Interaction volume radius: 10 \u00c5
Interaction volume height: 25 \u00c5
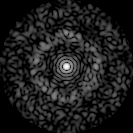
Disorder parameter: 0.848